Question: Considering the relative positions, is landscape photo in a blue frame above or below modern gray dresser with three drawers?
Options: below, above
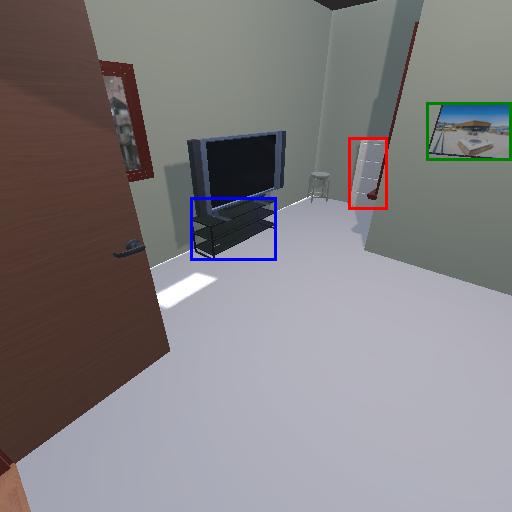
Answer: below